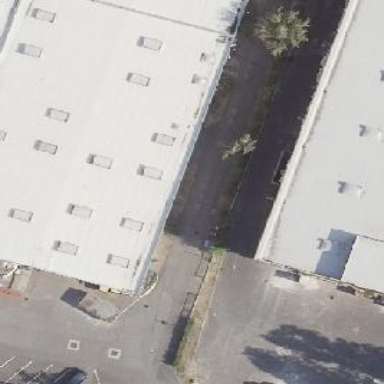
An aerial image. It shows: Commercial building.